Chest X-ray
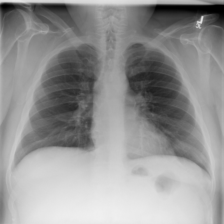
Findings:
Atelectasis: negative
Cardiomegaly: negative
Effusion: negative
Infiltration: negative
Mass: negative
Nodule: negative
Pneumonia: negative
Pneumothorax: negative
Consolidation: negative
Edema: negative
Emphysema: negative
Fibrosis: negative
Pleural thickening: negative
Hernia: negative